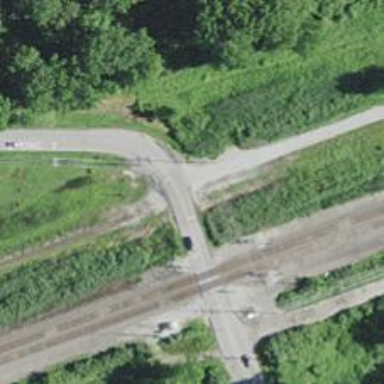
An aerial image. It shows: Single abandoned railway track.